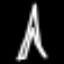
Label: The Eiffel Tower